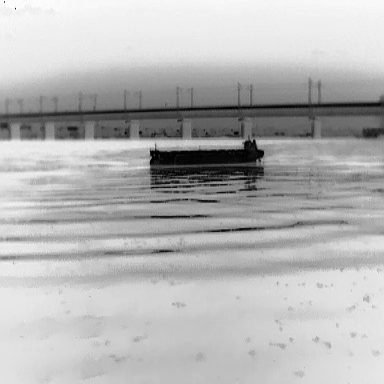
There is a liner in the infrared image.